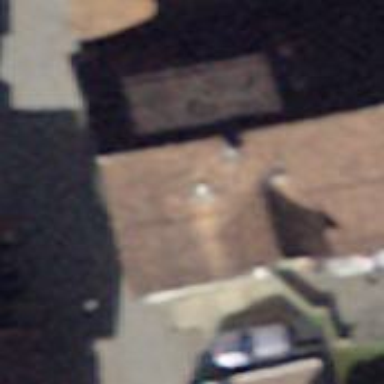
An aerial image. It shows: Beauty shop.